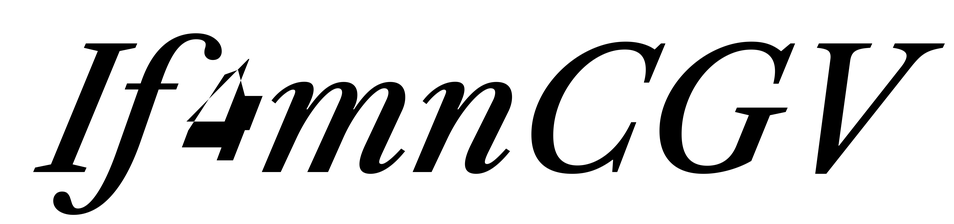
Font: LibreCaslonText-Italic_Medium_Italic